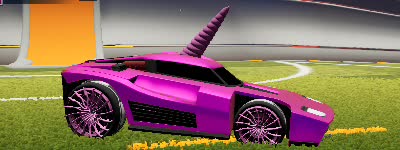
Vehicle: breakout